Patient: sex F, age 71
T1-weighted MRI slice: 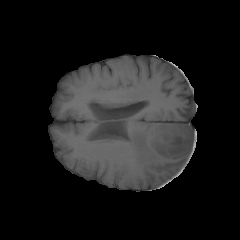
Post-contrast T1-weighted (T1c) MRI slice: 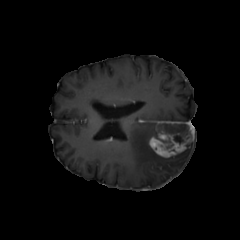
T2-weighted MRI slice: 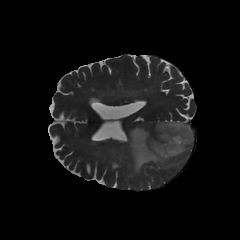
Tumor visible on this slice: yes
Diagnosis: Glioblastoma, IDH-wildtype
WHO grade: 4